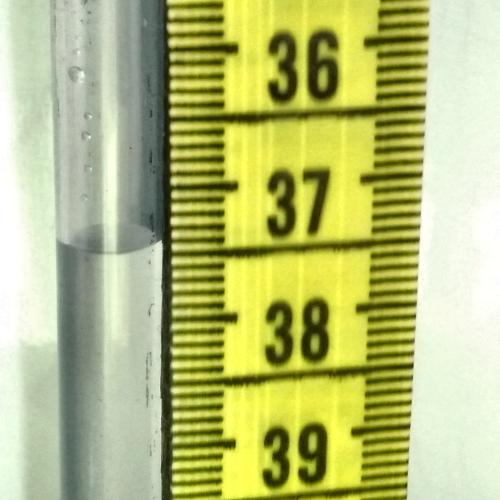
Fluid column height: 37.4 cm